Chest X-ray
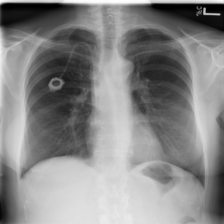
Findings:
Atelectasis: negative
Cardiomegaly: negative
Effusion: negative
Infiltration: negative
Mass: negative
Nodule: negative
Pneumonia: negative
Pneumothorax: negative
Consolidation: negative
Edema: negative
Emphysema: negative
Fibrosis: negative
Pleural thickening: positive
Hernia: negative